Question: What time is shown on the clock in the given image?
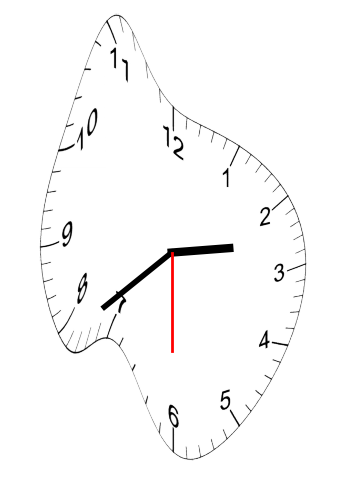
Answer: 02:38:30